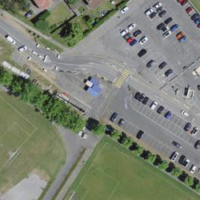
EUNIS habitat code: 53
Species observed at this site:
Portulaca oleracea